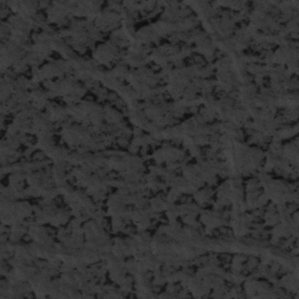
Label: frost